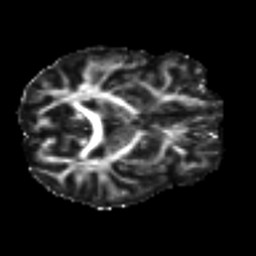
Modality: FA
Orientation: axial
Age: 23
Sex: male
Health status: ill
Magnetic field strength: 3 T
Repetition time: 9 s
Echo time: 0.093 s